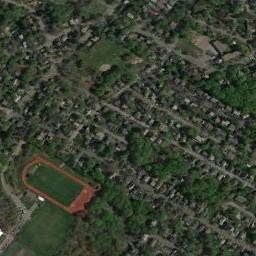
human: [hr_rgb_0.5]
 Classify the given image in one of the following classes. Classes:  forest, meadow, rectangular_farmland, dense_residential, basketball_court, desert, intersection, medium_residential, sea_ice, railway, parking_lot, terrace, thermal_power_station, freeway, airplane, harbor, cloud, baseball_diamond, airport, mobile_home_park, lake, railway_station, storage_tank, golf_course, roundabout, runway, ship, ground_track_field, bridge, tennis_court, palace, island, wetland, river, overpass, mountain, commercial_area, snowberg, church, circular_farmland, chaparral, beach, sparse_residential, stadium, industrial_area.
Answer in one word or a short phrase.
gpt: ground_track_field